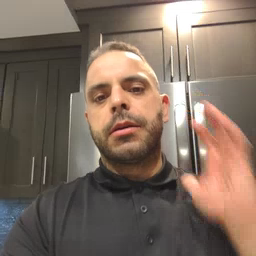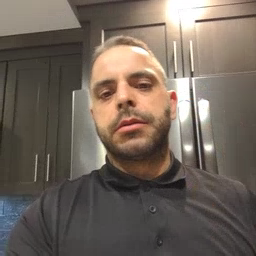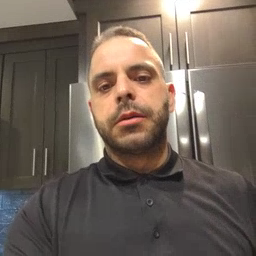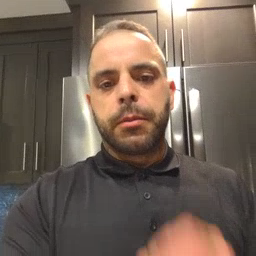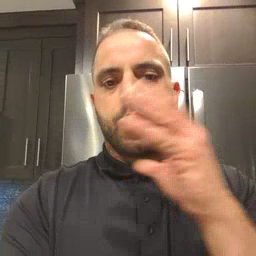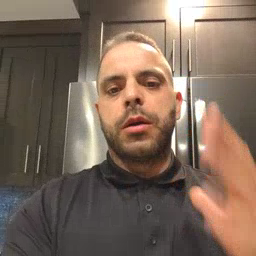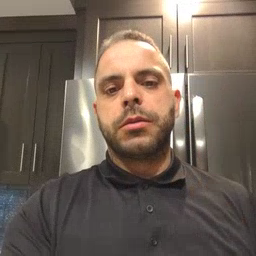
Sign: balloon